Current action and preconditions to check: trajectory_clear

Your task: For each precondition in the list above, predict whether it will hold at this action.

Consider the current scene as observed from the mobile robot's camera, and analyze the predicted future states of all dynamic agents (e.g., people, animals, vehicles, or any moving entities) within the NEXT SECOND.

IMPORTANT: Only answer "very likely" if you are absolutely certain—based on strong, clear evidence—that a dynamic agent will violate the precondition in the predicted future state. Do NOT answer "very likely" for unlikely, ambiguous, or low-probability risks.

Ask yourself for each precondition: Is there a high probability, with clear and convincing evidence, that the predicted future states of any dynamic agent will interfere with the predicted future state of the currently executing action within the NEXT SECOND, causing that precondition to fail?

Assess the risk level based on these predictions. Use "likely" or "very likely" if motions create a clear risk of interference.

Use "neutral" or "improbable" if agents are nearby but their predicted paths are clearly diverging or non-conflicting.

Failure Risk Categories: "very improbable", "improbable", "neutral", "likely", "very likely"

Answer Format: Output ONLY the probability_of_failure value from these categories: "very improbable", "improbable", "neutral", "likely", "very likely"

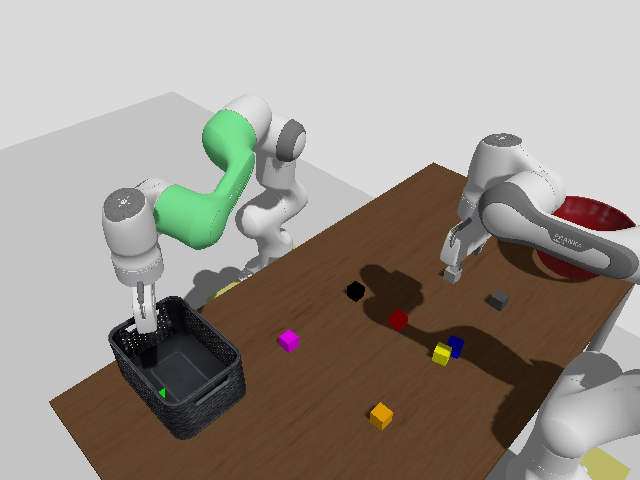

Answer: very improbable